Aerial crown-view tile of a tropical tree (Barro Colorado Island, Panama), acquired 20241014:
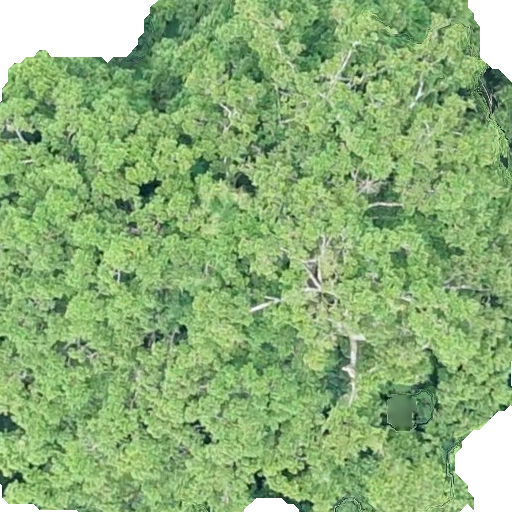
Species: Brosimum alicastrum
GBIF accepted scientific name: Brosimum alicastrum
Crown area: 427.808 m²